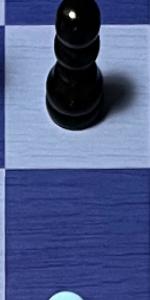
Label: Empty